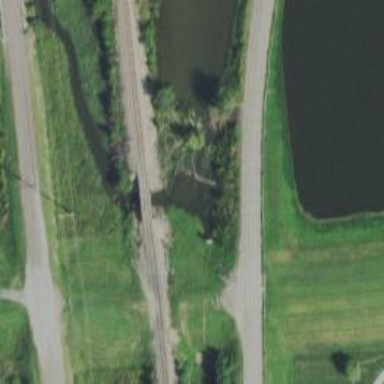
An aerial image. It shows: Bridge over railway line.